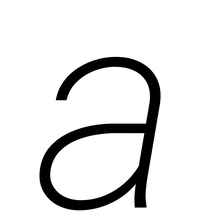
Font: Roboto-Italic_ExtraLight_Italic